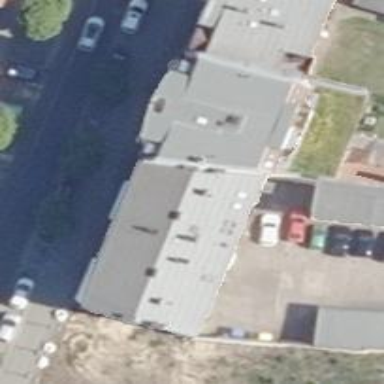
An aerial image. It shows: Beauty shop.